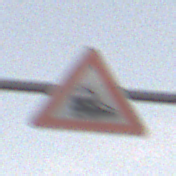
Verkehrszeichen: Bahnuebergang
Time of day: SunriseSunset
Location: Outdoor (RoadRail)
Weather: PartlyCloudy
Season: NotSpecified
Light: Natural